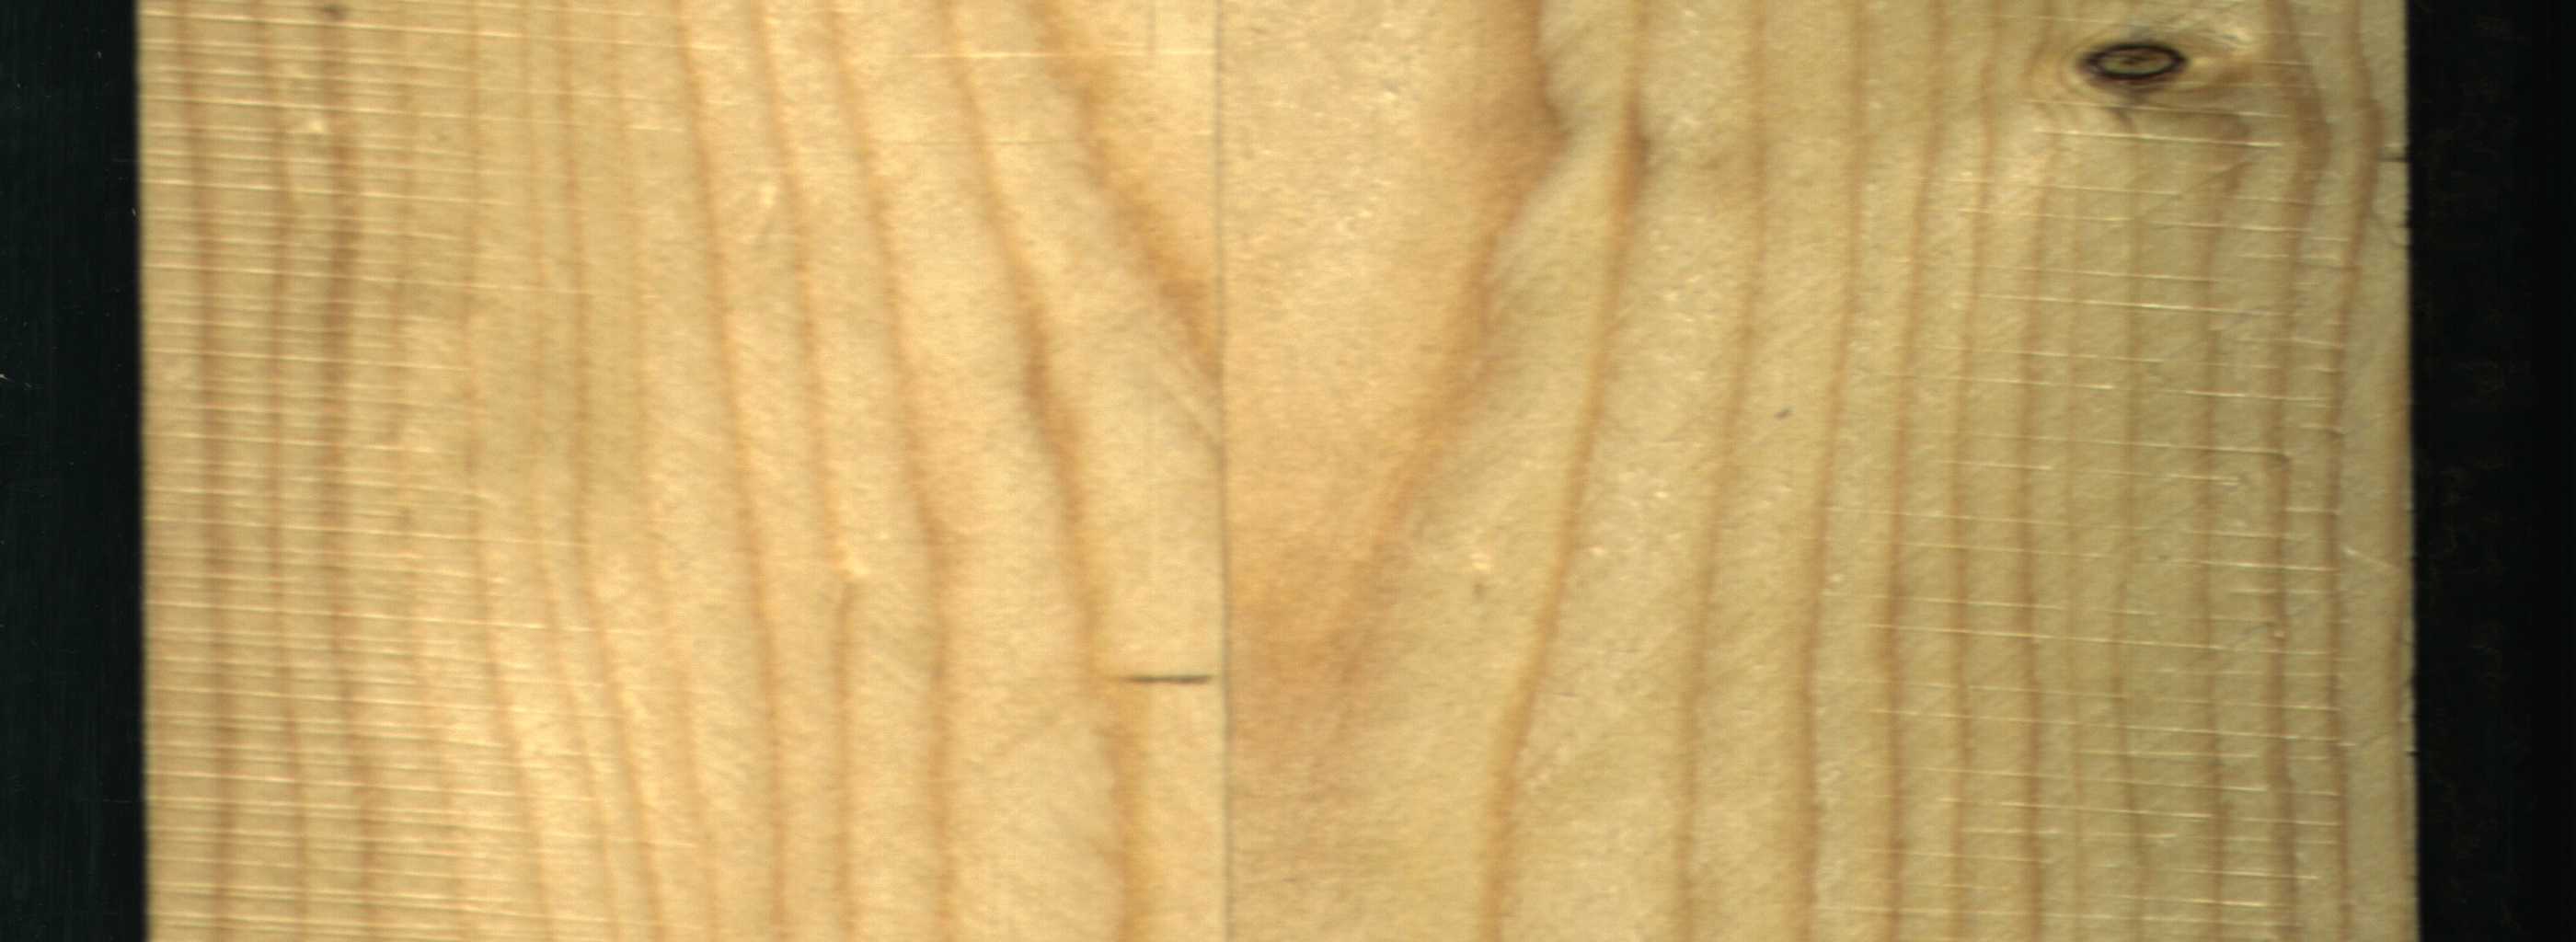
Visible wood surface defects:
Dead_Knot